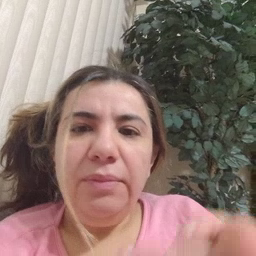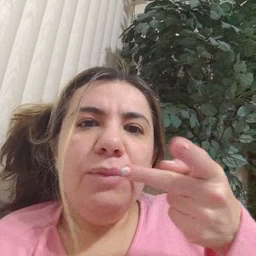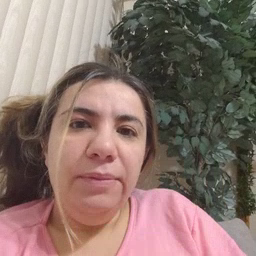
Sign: kiss